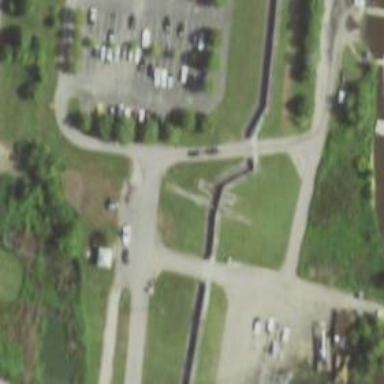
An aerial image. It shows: Lock gate on waterway.